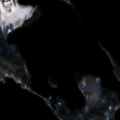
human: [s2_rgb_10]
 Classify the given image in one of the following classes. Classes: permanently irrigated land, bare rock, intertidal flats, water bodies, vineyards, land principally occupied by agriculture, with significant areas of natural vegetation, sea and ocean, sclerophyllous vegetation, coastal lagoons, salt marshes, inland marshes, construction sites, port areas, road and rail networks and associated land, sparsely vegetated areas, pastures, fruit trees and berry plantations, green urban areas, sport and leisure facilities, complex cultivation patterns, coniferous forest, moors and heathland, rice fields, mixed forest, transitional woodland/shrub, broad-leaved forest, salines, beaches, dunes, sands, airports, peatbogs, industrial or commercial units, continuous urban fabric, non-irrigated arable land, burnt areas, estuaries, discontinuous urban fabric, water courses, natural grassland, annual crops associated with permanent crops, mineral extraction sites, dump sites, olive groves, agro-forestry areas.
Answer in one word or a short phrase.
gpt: land principally occupied by agriculture, with significant areas of natural vegetation, coniferous forest, mixed forest, water bodies